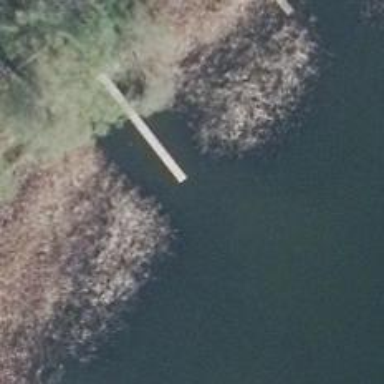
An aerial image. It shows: Man-made pier.